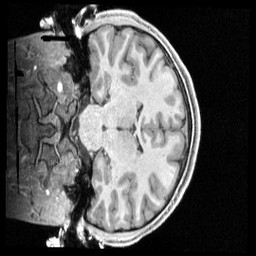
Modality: T1w
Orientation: coronal
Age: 20
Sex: male
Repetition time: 2.4 s
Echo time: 0.00222 s